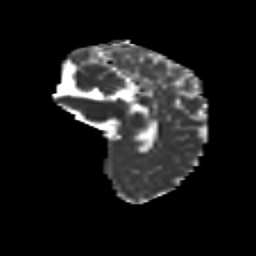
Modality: MD
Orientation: sagittal
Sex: male
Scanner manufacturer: siemens
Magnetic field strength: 3 T
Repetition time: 5 s
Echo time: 0.071 s